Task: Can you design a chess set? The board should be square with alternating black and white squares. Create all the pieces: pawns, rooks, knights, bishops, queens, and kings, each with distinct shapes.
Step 2898:
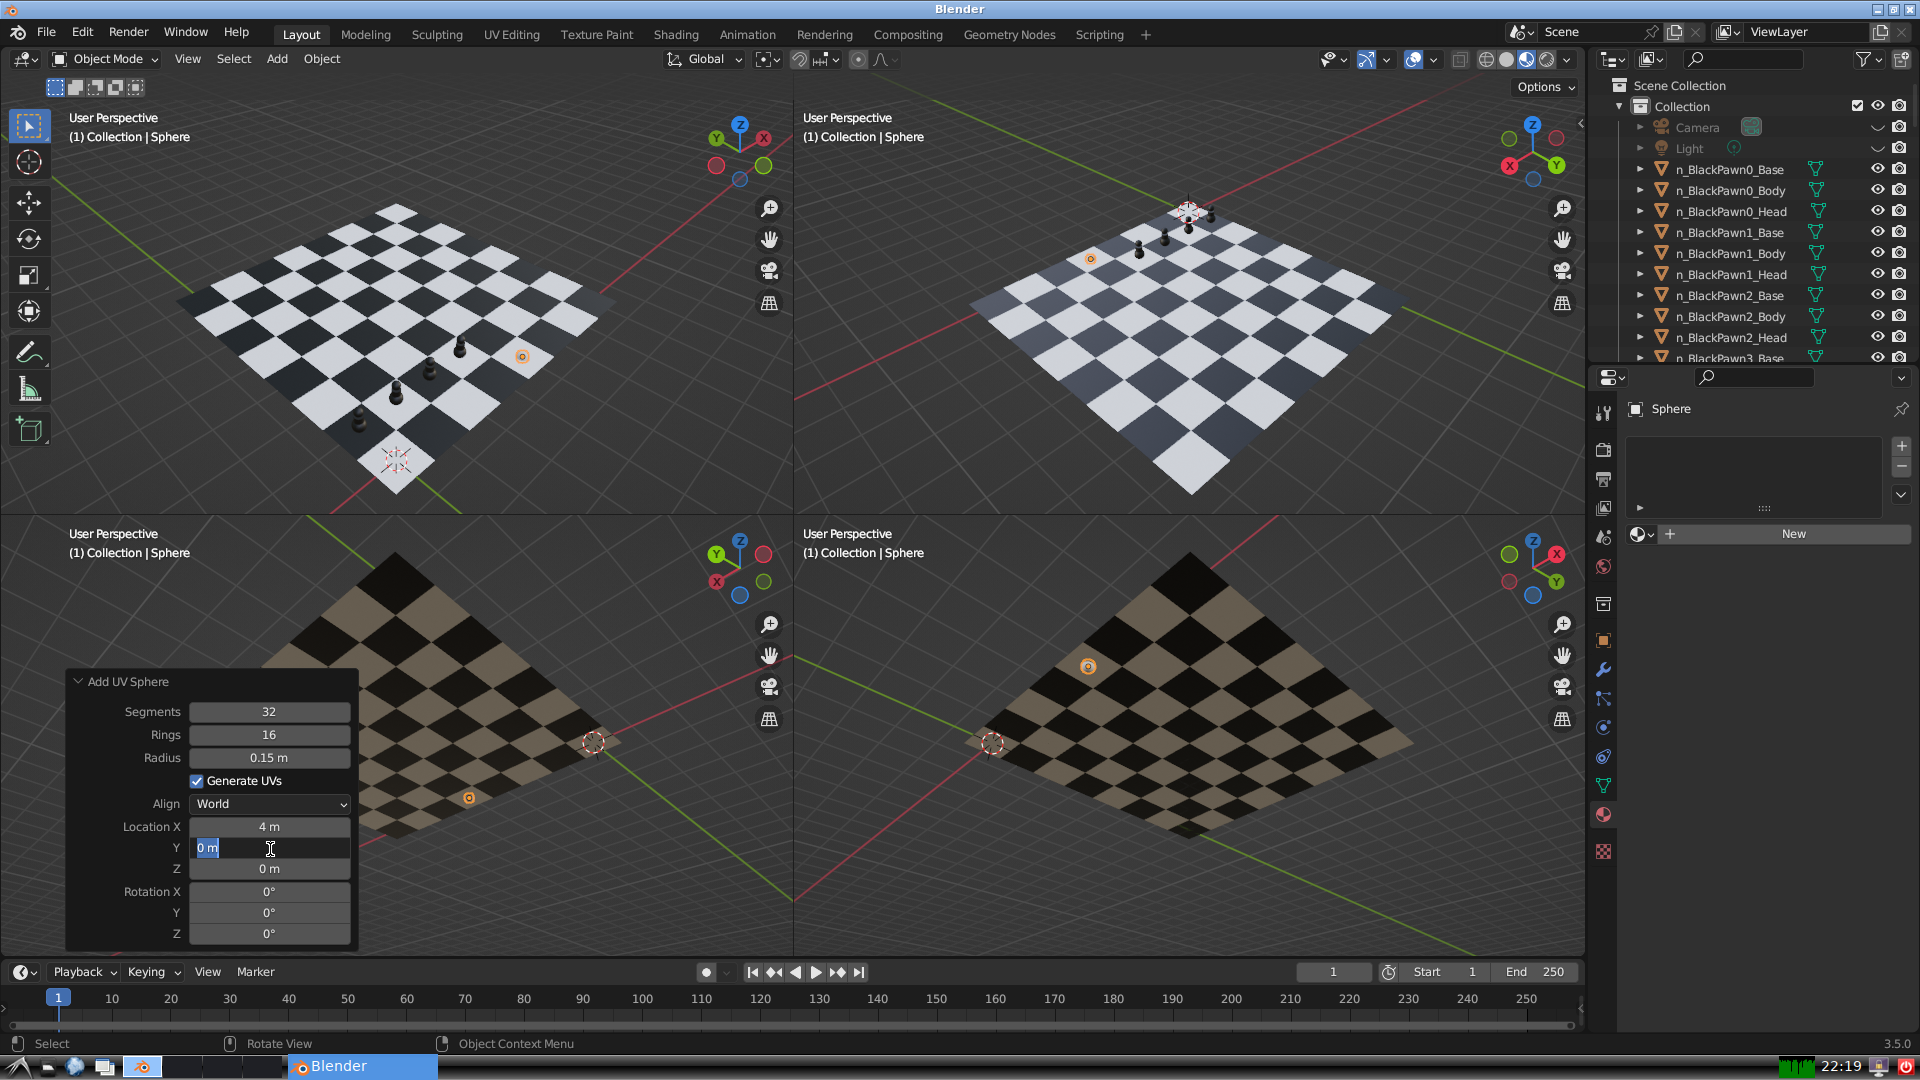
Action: input_text: 1.0